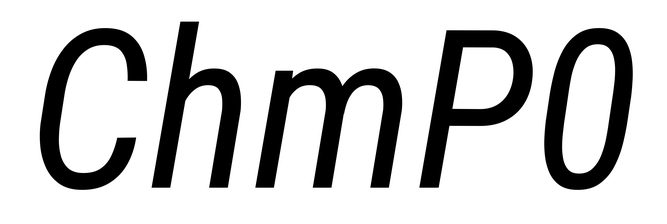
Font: Roboto-Italic_Condensed_Italic